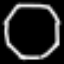
Label: octagon